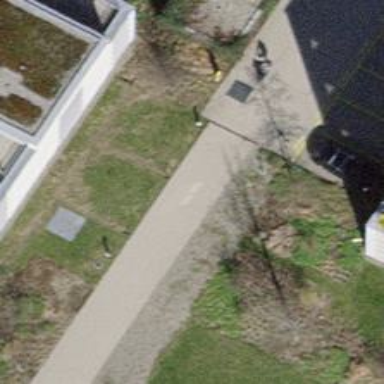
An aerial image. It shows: Bollard.